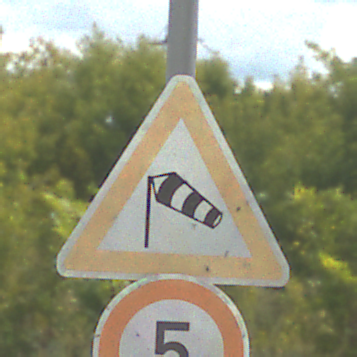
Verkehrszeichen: SeitenwindVonLinks
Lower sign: Geschwindigkeit5
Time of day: Midday
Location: Outdoor (Suburban)
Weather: PartlyCloudy
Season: Summer
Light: Natural